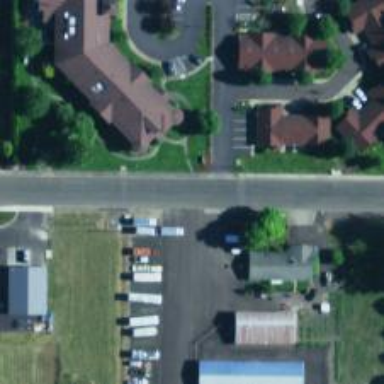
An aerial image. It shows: Residential road with sidewalk on the left.